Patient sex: M
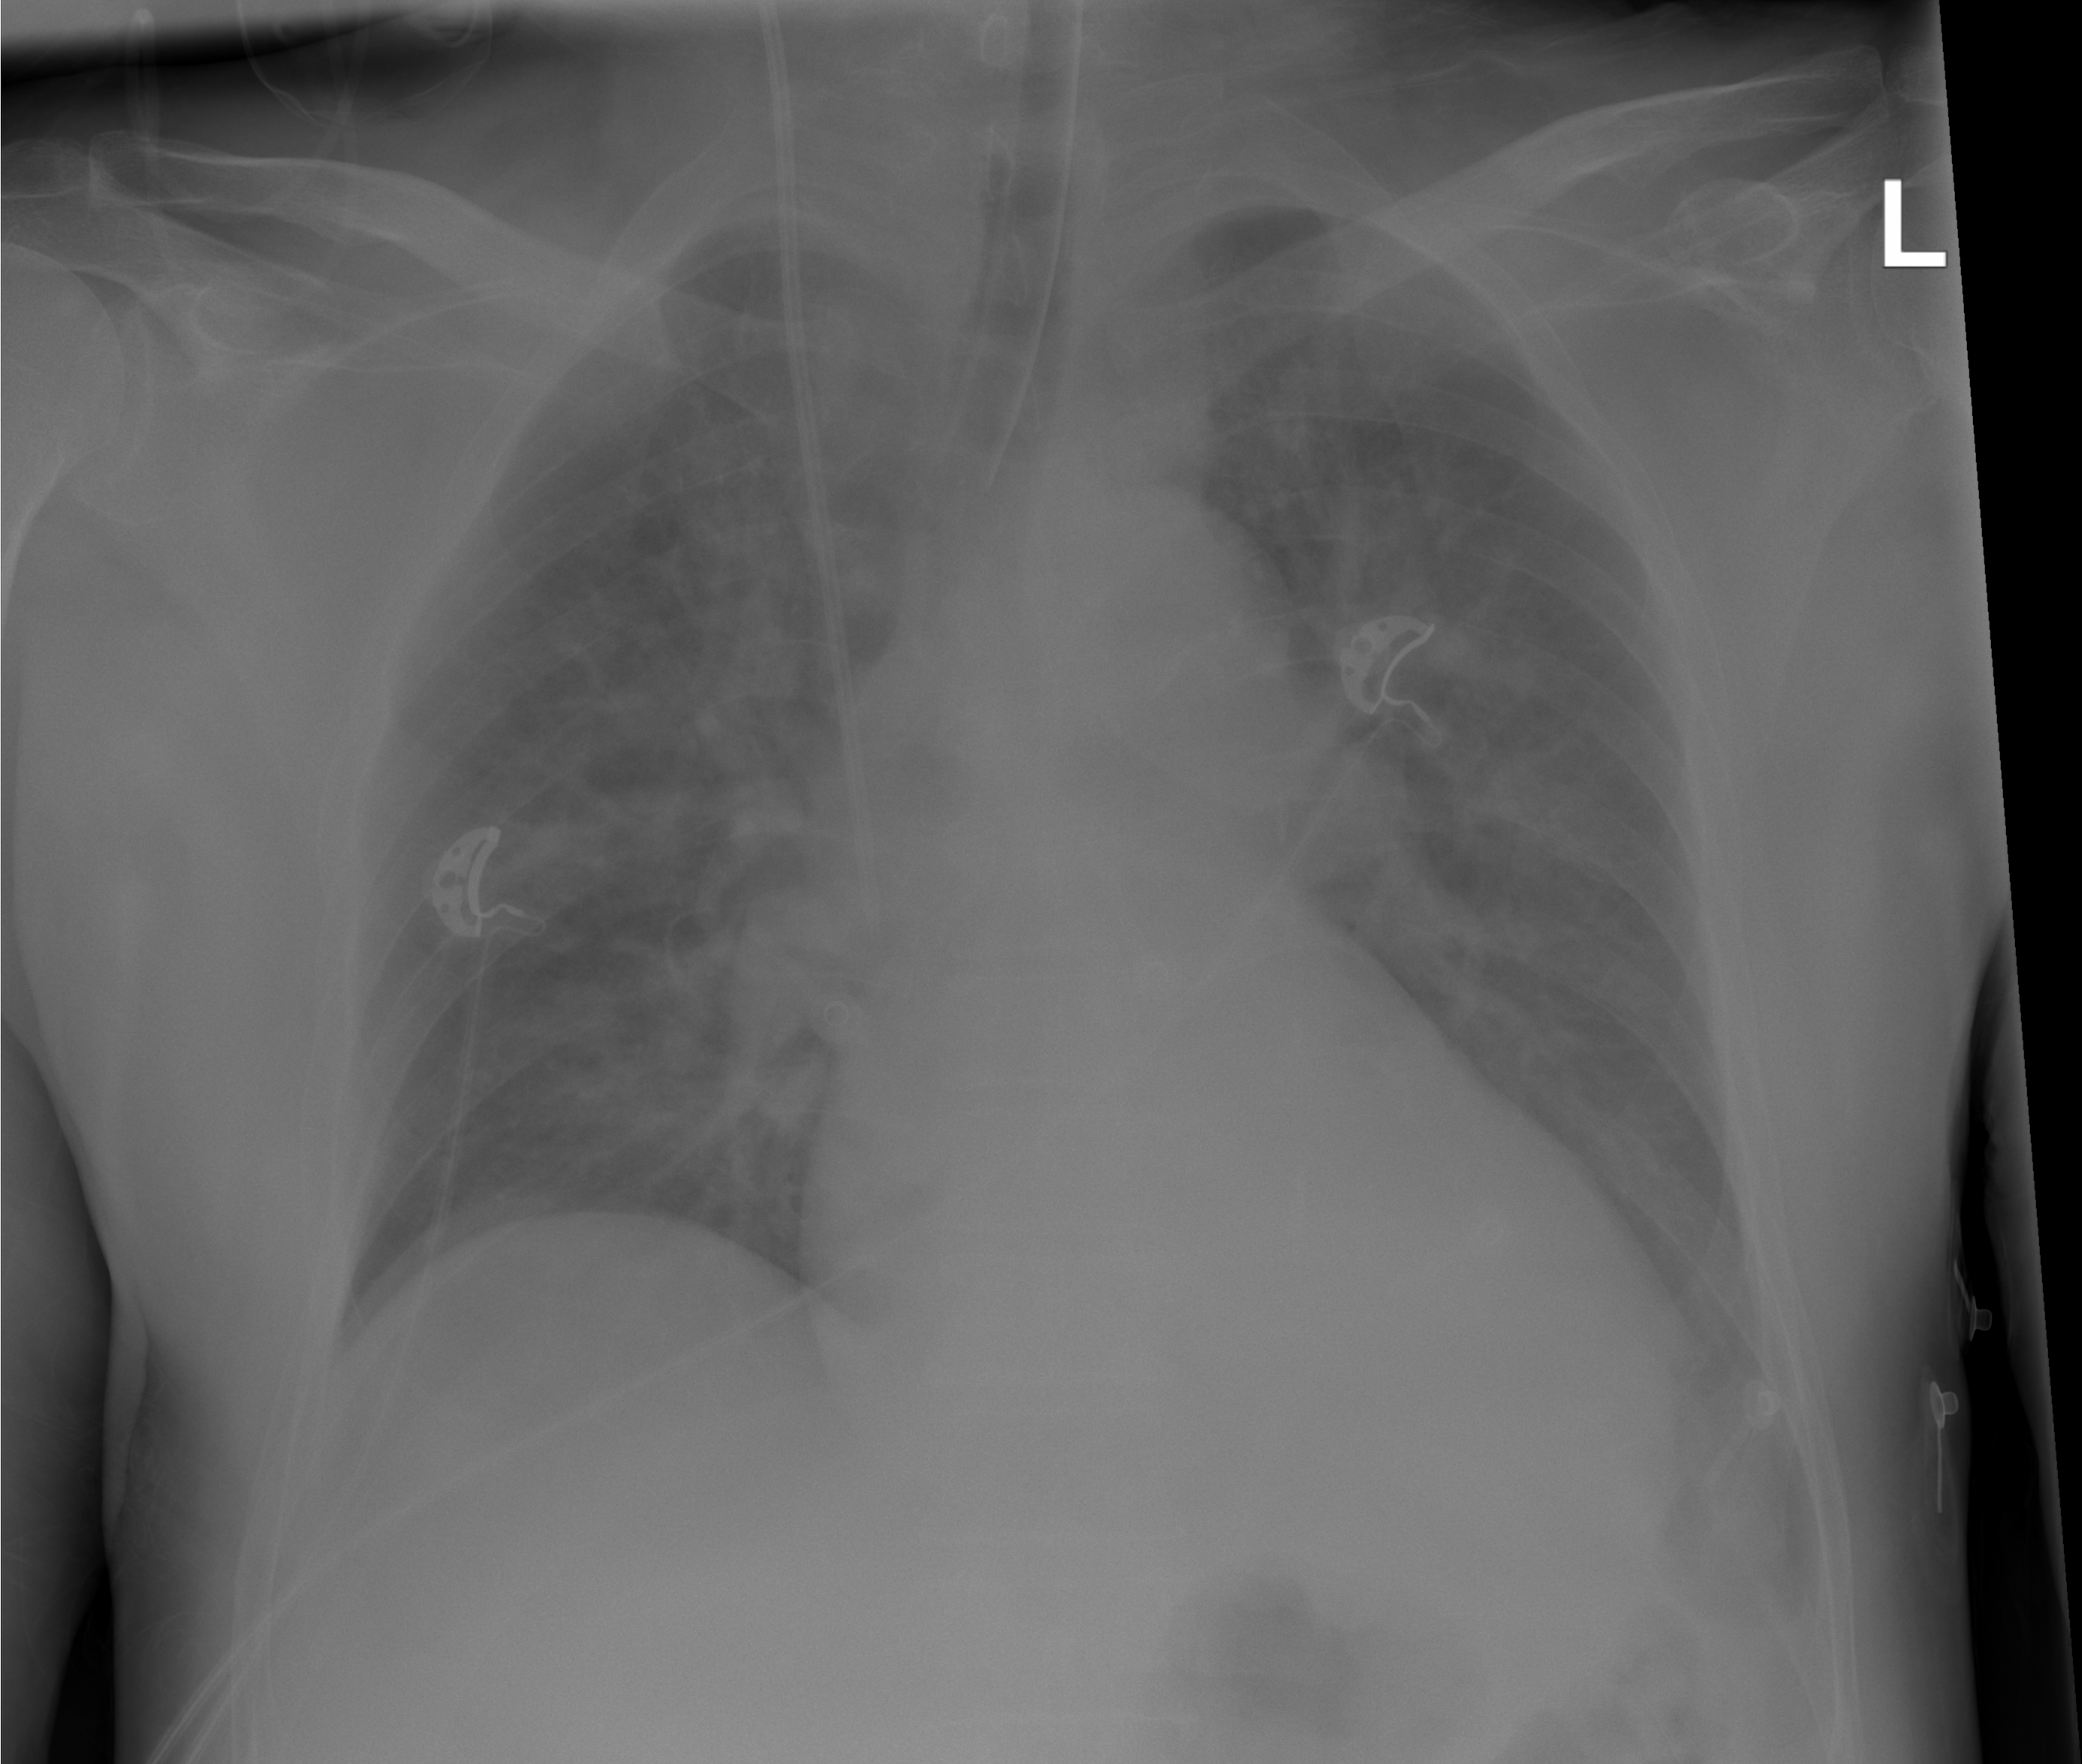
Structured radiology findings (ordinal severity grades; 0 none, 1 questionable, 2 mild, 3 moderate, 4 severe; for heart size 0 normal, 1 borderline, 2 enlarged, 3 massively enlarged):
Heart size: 2
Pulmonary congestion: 2
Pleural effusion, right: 1
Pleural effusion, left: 1
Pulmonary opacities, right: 3
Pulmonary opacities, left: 3
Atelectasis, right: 3
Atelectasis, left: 3